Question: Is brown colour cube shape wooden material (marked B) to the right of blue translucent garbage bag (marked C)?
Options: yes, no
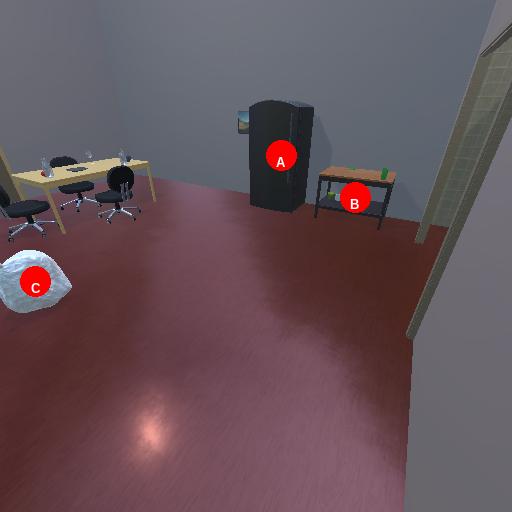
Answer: yes